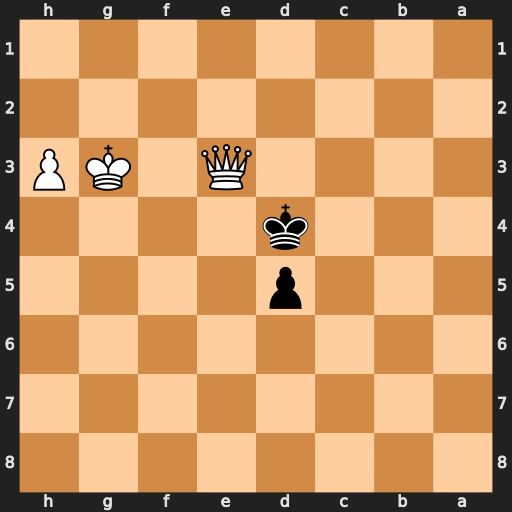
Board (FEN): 8/8/8/3p4/3k4/4Q1KP/8/8
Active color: b
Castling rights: -
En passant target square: -
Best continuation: Kxe3 Kg2 d4